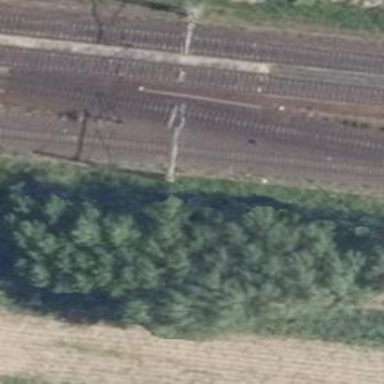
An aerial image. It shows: Railway signal.